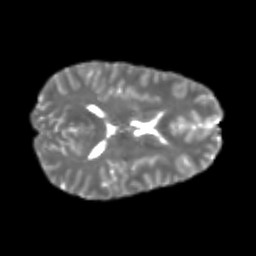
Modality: T2w
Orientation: axial
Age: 24
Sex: male
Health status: healthy
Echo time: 0.074 s